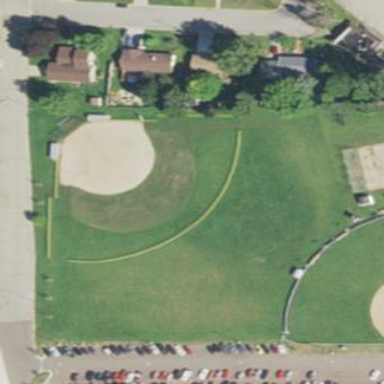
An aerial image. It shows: Baseball pitch for leisure land activities.